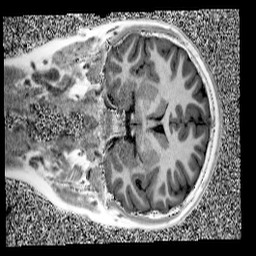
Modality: UNIT1
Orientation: coronal
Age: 9
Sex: female
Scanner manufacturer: siemens
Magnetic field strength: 3 T
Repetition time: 4 s
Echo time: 0.00299 s